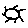
Label: sun